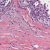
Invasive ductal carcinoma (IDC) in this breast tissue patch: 0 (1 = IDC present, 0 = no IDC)